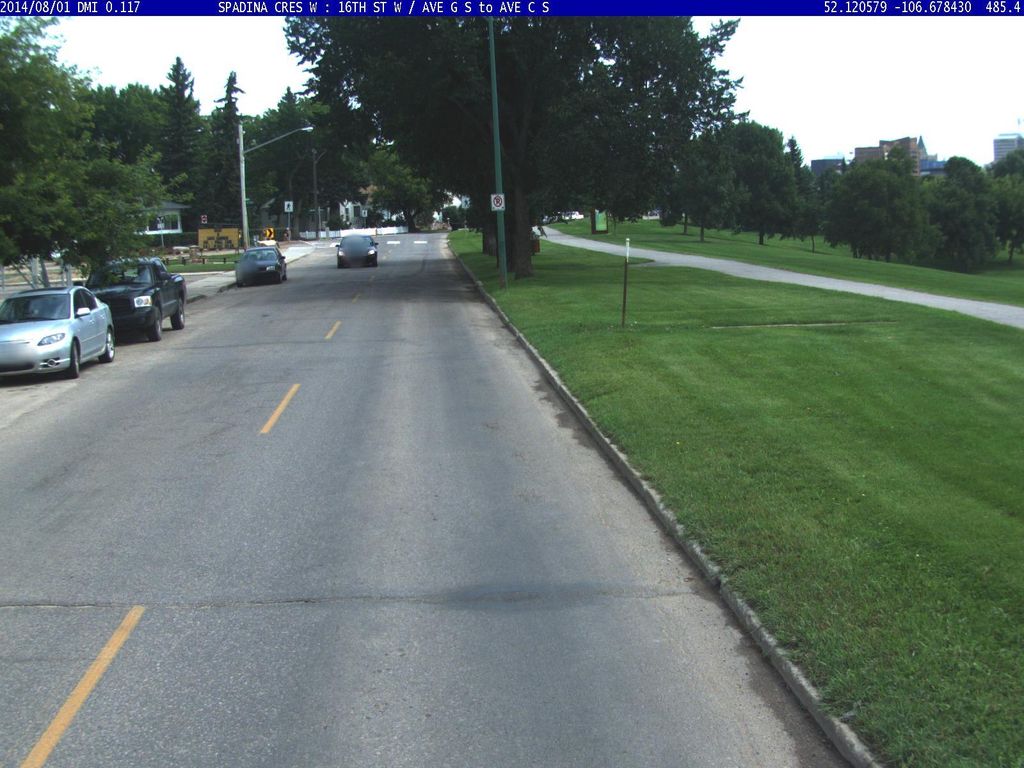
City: saskatoon